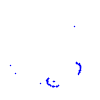
Particle: kaon